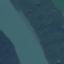
Label: River